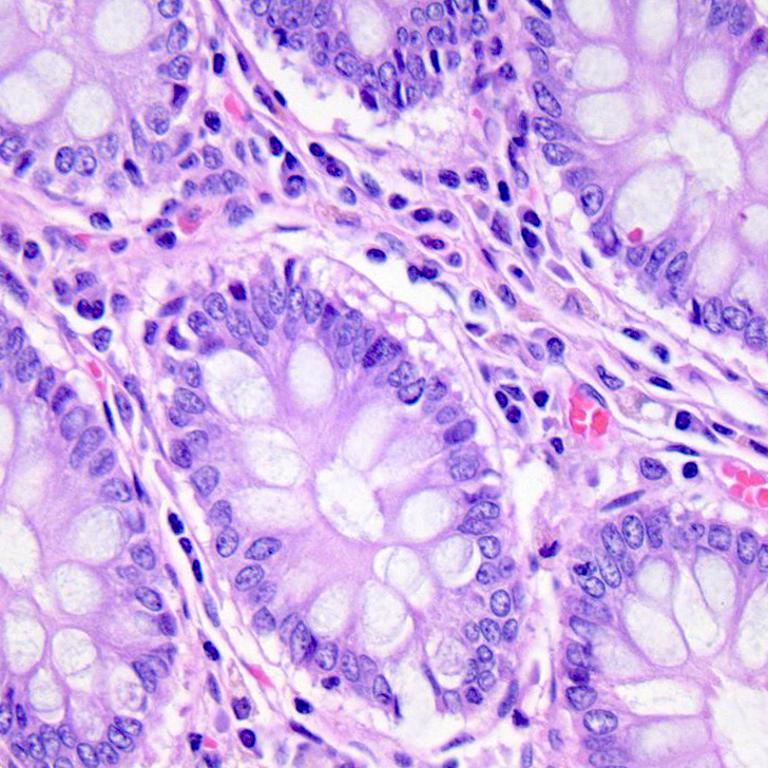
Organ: colon
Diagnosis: benign